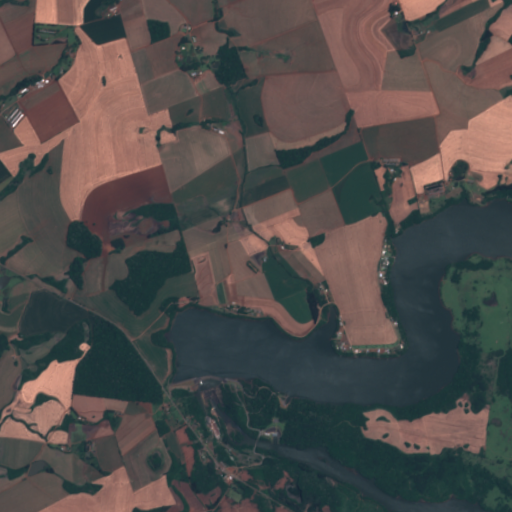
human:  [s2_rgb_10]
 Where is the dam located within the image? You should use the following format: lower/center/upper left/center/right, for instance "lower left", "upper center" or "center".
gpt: The dam is located in the lower left of the image.
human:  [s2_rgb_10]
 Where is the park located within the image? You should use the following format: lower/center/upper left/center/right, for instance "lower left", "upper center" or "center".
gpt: The park is located in the lower center of the image.
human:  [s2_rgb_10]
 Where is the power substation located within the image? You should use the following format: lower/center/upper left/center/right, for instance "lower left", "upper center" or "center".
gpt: The power substation is located in the lower center of the image.
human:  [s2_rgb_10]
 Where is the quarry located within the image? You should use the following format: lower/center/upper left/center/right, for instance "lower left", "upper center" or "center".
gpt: The quarry is located in the lower center of the image.
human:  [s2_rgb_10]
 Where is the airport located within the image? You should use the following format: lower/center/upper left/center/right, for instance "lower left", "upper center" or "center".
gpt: There is no airport in the image.